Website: walmart
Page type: cart
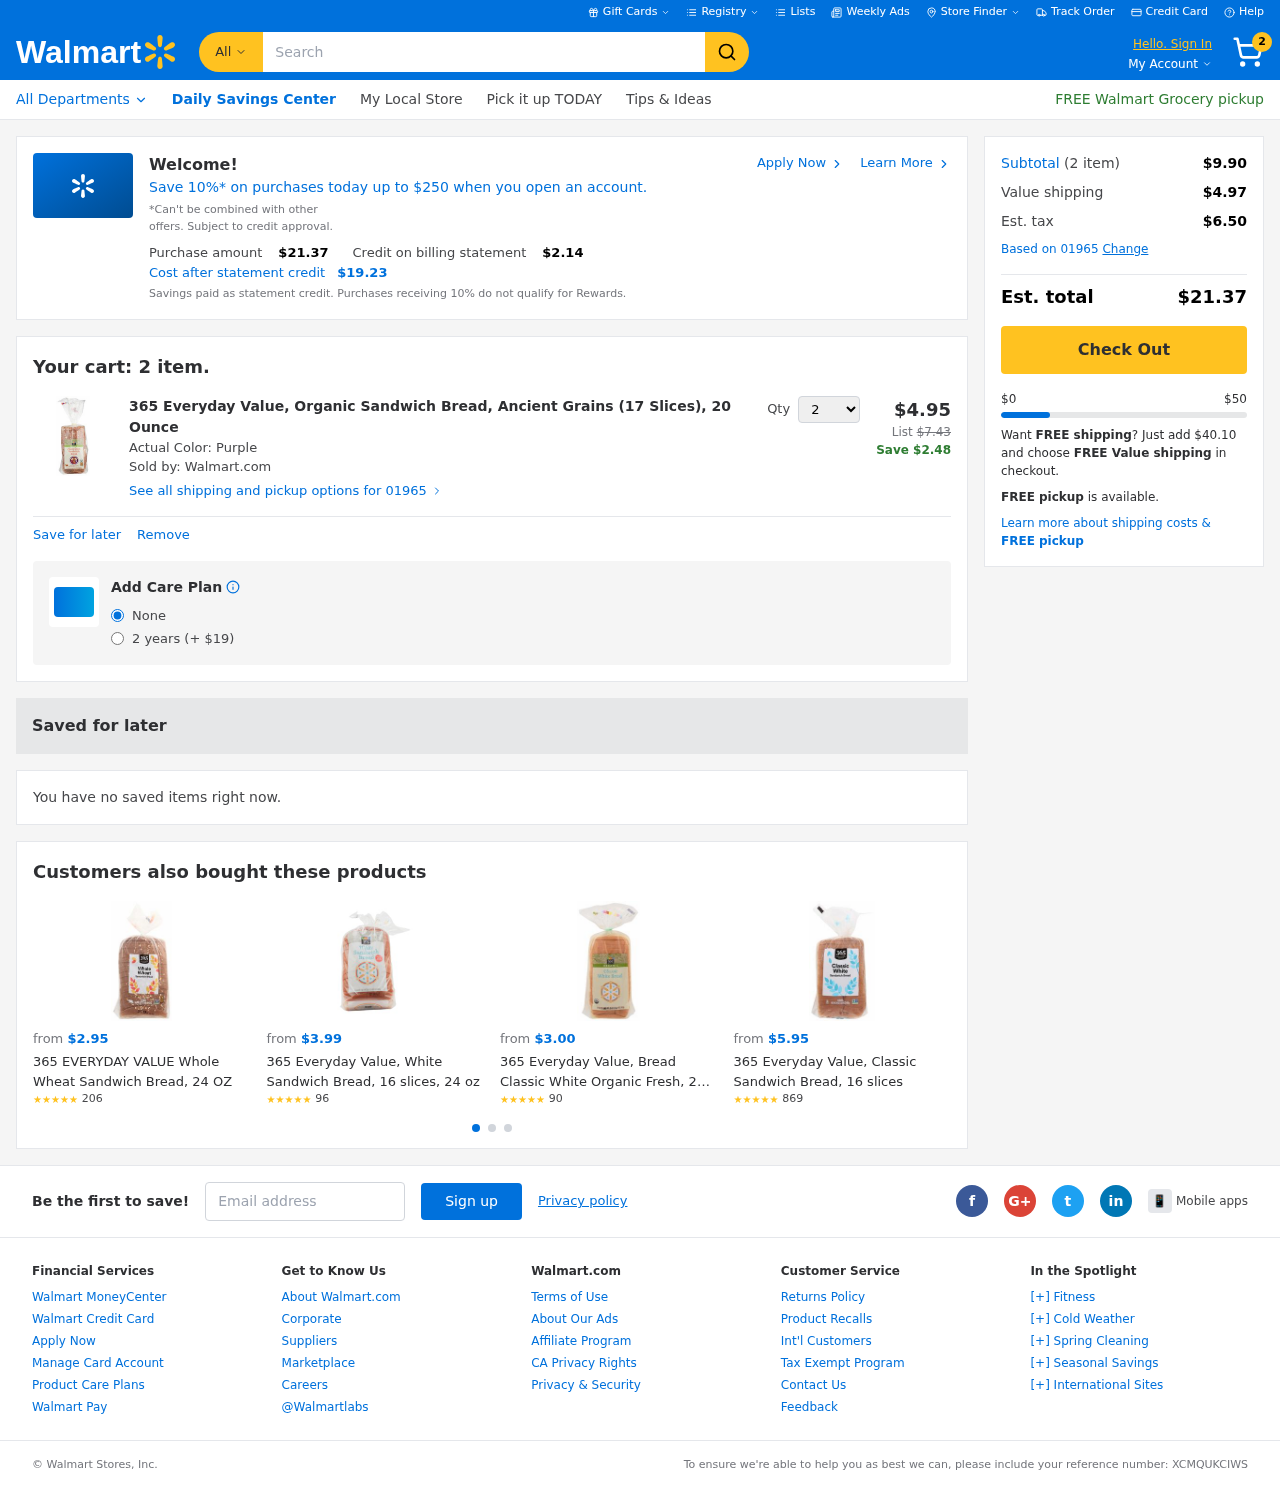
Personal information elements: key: PII_EMAIL
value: maurice.brooks@gmail.com
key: PII_POSTCODE
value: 01965
Product elements: key: PRODUCT1_NAME
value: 365 Everyday Value, Organic Sandwich Bread, Ancient Grains (17 Slices), 20 Ounce
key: PRODUCT1_PRICE
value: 4.95
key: PRODUCT1_QUANTITY
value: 2
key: PRODUCT2_NAME
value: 365 EVERYDAY VALUE Whole Wheat Sandwich Bread, 24 OZ
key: PRODUCT2_NUM_RATINGS
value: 206
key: PRODUCT2_PRICE
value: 2.95
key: PRODUCT2_RATING
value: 4.9
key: PRODUCT3_NAME
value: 365 Everyday Value, White Sandwich Bread, 16 slices, 24 oz
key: PRODUCT3_NUM_RATINGS
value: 96
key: PRODUCT3_PRICE
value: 3.99
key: PRODUCT3_RATING
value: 4.6
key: PRODUCT4_NAME
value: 365 Everyday Value, Bread Classic White Organic Fresh, 20 Ounce
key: PRODUCT4_NUM_RATINGS
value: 90
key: PRODUCT4_PRICE
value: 3
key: PRODUCT4_RATING
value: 4.7
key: PRODUCT5_NAME
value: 365 Everyday Value, Classic Sandwich Bread, 16 slices
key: PRODUCT5_NUM_RATINGS
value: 869
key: PRODUCT5_PRICE
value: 5.95
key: PRODUCT5_RATING
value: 4.7
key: PRODUCT1_ORIGINAL_PRICE
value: $7.43
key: PRODUCT1_SAVINGS
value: Save $2.48
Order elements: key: ORDER_NUM_ITEMS
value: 2
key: ORDER_TOTAL
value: $21.37
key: PROMO_TOTAL_AFTER_CREDIT
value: $19.23
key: ORDER_SUBTOTAL
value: $9.90
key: ORDER_SHIPPING_COST
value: $4.97
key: ORDER_TAX
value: $6.50
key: FREE_SHIPPING_REMAINING
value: $40.10
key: ORDER_REFERENCE_NUMBER
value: XCMQUKCIWS
Search elements: key: HEADER_SEARCH
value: Search
Other elements: key: PROMO_CREDIT
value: $2.14